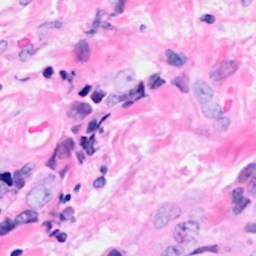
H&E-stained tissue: Breast